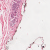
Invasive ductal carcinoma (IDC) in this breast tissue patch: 0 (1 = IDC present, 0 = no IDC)